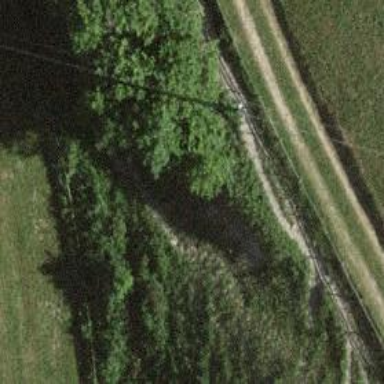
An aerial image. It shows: Utility pole as the man-made structure.